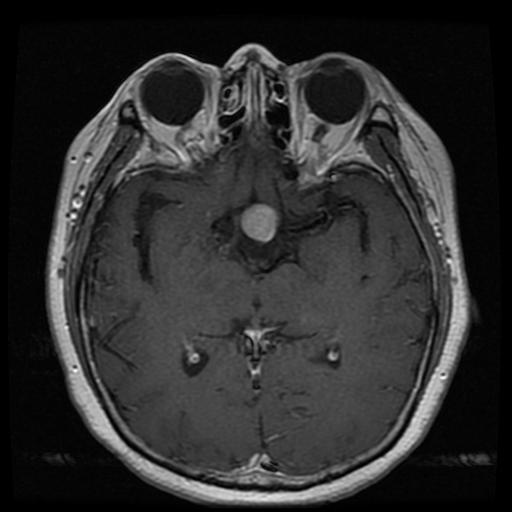
Label: pituitary